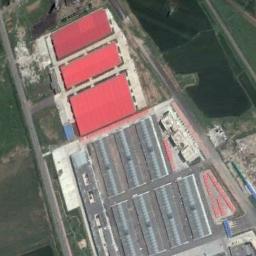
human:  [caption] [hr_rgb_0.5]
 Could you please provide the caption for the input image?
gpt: Many red buildings are in industrial area .

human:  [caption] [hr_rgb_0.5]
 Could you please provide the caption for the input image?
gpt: The area of the industrial area is divided irregularly .

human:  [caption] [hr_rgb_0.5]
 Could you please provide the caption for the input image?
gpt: In an industrial area, There are neatly planned factories and roads, Open-air equipment, And large green areas .

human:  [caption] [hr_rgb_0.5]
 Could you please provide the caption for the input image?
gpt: The industrial area with three red workshops and some other colors of workshops is surrounded by green areas .

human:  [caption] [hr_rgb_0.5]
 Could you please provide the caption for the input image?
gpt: There are some gray buildings and red buildings beside some green lawns on the industrial area .